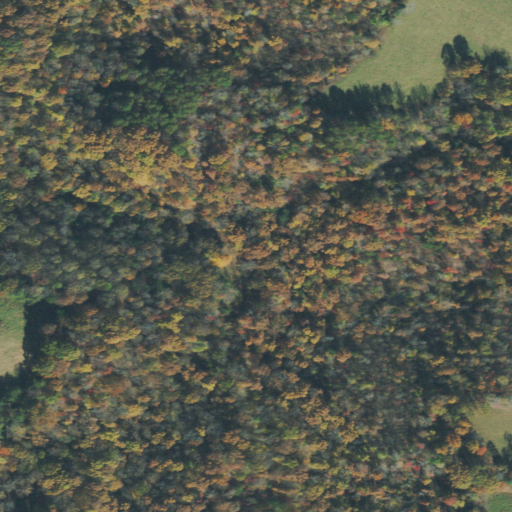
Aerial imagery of valley in Tennessee named Hardy Hollow containing deciduous forest and pasture